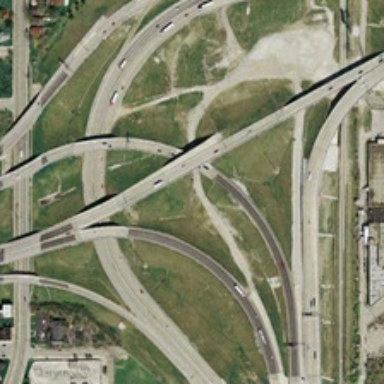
Several buildings and many green meadows are near a viaduct .